正方体 \(ABCD-A_1B_1C_1D_1\)，\(E\)，\(F\) 分别是棱 \(B_1B\)，\(AD\) 的中点.

(1)直线 \(BF\parallel\) 平面 \(AD_1E\)；

(2) 求异面直线 \(BF\) 与 \(D_1E\) 所成角的大小；
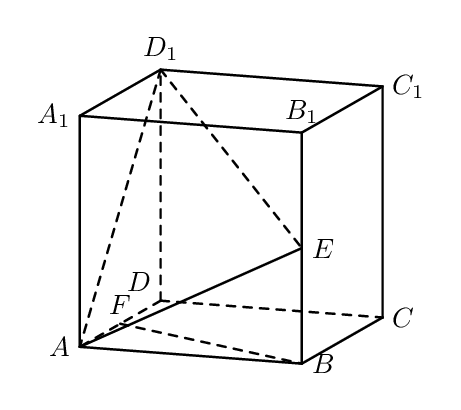
【解答】

【答案】(1) 证明见解析；(2) \(\arccos\frac{2\sqrt{5}}{5}\)

【知识点】求异面直线所成的角、面面平行证明线面平行、证明线面平行、证明面面平行

【分析】(1) 根据线线平行可得线面平行，进而可得面面平行，利用面面平行的性质即可求证；

(2) 根据 \(BM \parallel D_1E\) 可得 \(\angle FBM\) 为异面直线 \(BF\) 与 \(D_1E\) 所成角，即可利用余弦定理求解，在 \(\triangle BFM\) 中利用余弦定理计算 \(\cos\angle FBM\).

【详解】(1) 取 \(DD_1\) 中点 \(M\)，连接 \(BM\)，

则 \(MF \parallel AD_1\)。

由于 \(MF \not\subset\) 平面 \(AD_1E\)，\(AD_1 \subset\) 平面 \(AD_1E\)，故 \(MF \parallel\) 平面 \(AD_1E\)。

由于 \(D_1M \parallel BE\)，\(D_1M = BE = \frac{1}{2}DD_1\)，故四边形 \(D_1MBE\) 为平行四边形，

则 \(BM \parallel D_1E\)，

\(BM \not\subset\) 平面 \(AD_1E\)，\(ED_1 \subset\) 平面 \(AD_1E\)，故 \(BM \parallel\) 平面 \(AD_1E\)。

\(MB \cap MF = M\)，\(MB,MF \subset\) 平面 \(MBF\)，

故平面 \(MBF \parallel\) 平面 \(AD_1E\)，

\(BF \subset\) 平面 \(MBF\)，故直线 \(BF \parallel\) 平面 \(AD_1E\)。

(2) 由 (1) 知 \(BM \parallel D_1E\)，

\(\therefore \angle FBM\) 或其补角为异面直线 \(BF\) 与 \(D_1E\) 所成角，

设正方体棱长为 1，则 \(BF = \sqrt{AF^2 + AB^2} = \frac{\sqrt{5}}{2}\)，\(FM = \frac{1}{2}AD_1 = \frac{\sqrt{2}}{2}\)，\(BM = \sqrt{MD^2 + BD^2} = \sqrt{\left(\frac{1}{2}\right)^2 + (\sqrt{2})^2} = \frac{3}{2}\)。

\[
\therefore \cos\angle FBM = \frac{\left(\frac{3}{2}\right)^2 + \left(\frac{\sqrt{5}}{2}\right)^2 - \left(\frac{\sqrt{2}}{2}\right)^2}{2 \times \frac{3}{2} \times \frac{\sqrt{5}}{2}} = \frac{2\sqrt{5}}{5},
\]

所以异面直线 \(BF\) 与 \(D_1E\) 所成角的大小为 \(\arccos\frac{2\sqrt{5}}{5}\).

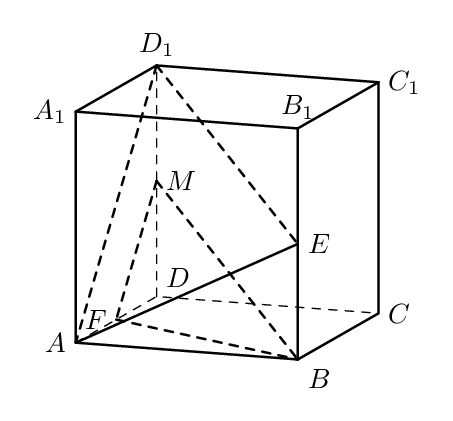
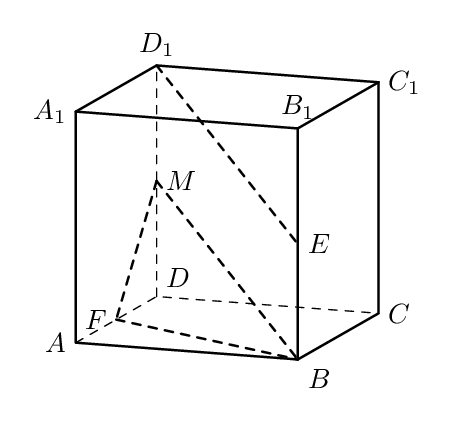